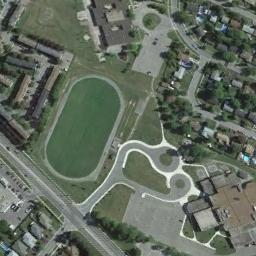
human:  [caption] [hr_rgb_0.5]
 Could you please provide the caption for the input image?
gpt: There are many trees around the track .

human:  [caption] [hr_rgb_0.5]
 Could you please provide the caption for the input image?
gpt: The ground track field is surrounded by lots of houses arranged neatly .

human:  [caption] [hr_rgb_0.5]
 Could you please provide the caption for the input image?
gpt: A track and field is built in the middle of a residential area, Surrounded by a lot of vegetation .

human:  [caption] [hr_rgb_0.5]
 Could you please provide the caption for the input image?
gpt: There are many buildings next to the ground track field .

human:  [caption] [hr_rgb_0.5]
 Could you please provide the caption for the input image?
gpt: There are many buildings around the ground track field with a gray track .